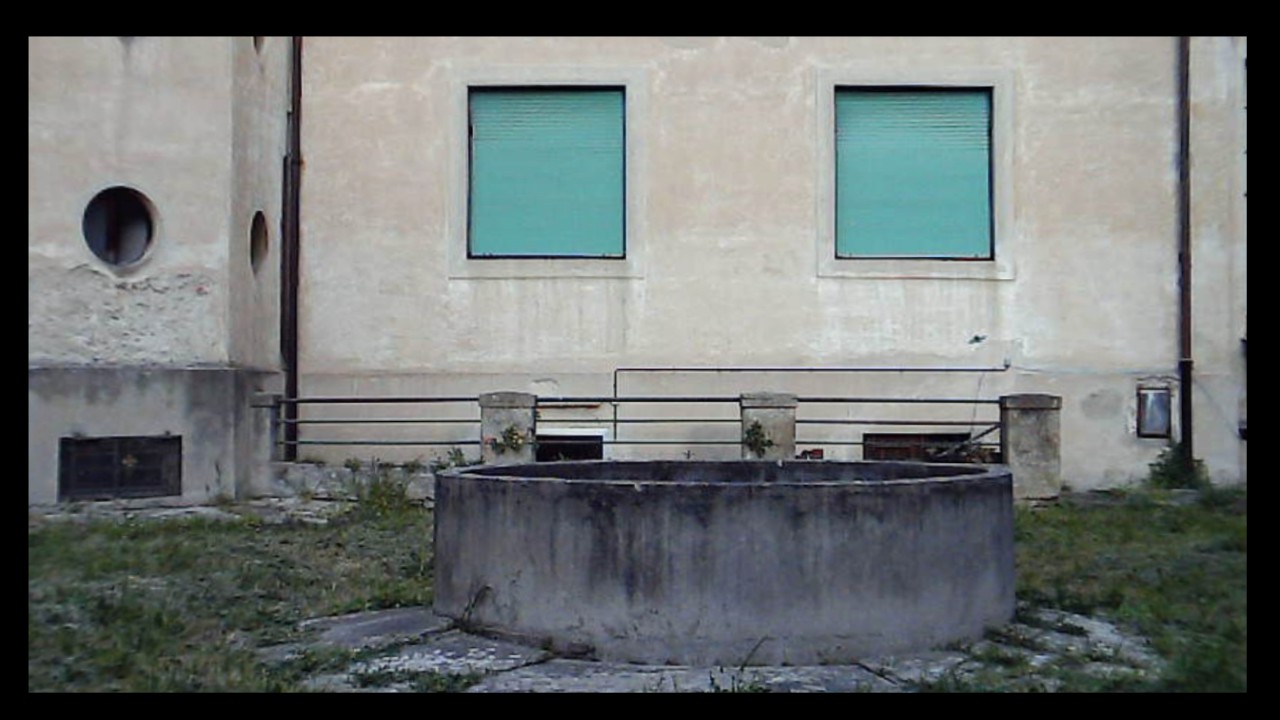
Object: Betafpv air75